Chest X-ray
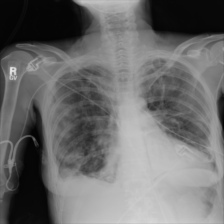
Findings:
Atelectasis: negative
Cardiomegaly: negative
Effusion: negative
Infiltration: positive
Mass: negative
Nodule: negative
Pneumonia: negative
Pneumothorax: positive
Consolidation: positive
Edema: negative
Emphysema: negative
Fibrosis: negative
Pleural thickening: negative
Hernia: negative